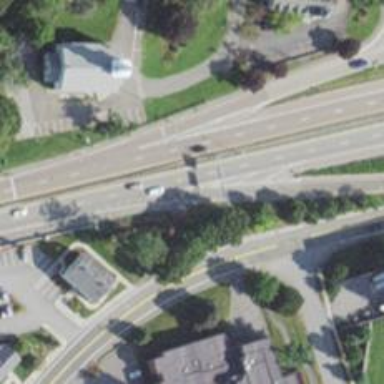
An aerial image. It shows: Trunk link highway.